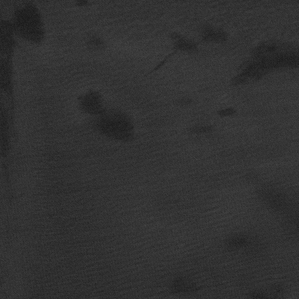
Label: frost